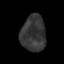
Tissue: lung
Cell type: Others
Senescence score: 0.2047
Nuclear area (px): 873
Mean DAPI intensity: 53.751